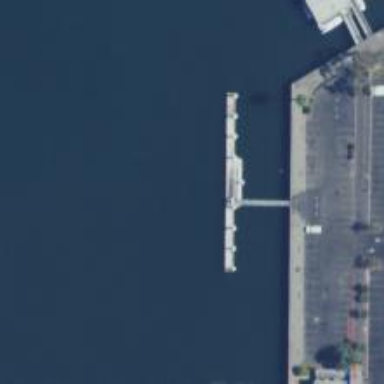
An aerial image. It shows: Man-made pier.